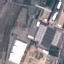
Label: Industrial